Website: walmart
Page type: account-selection
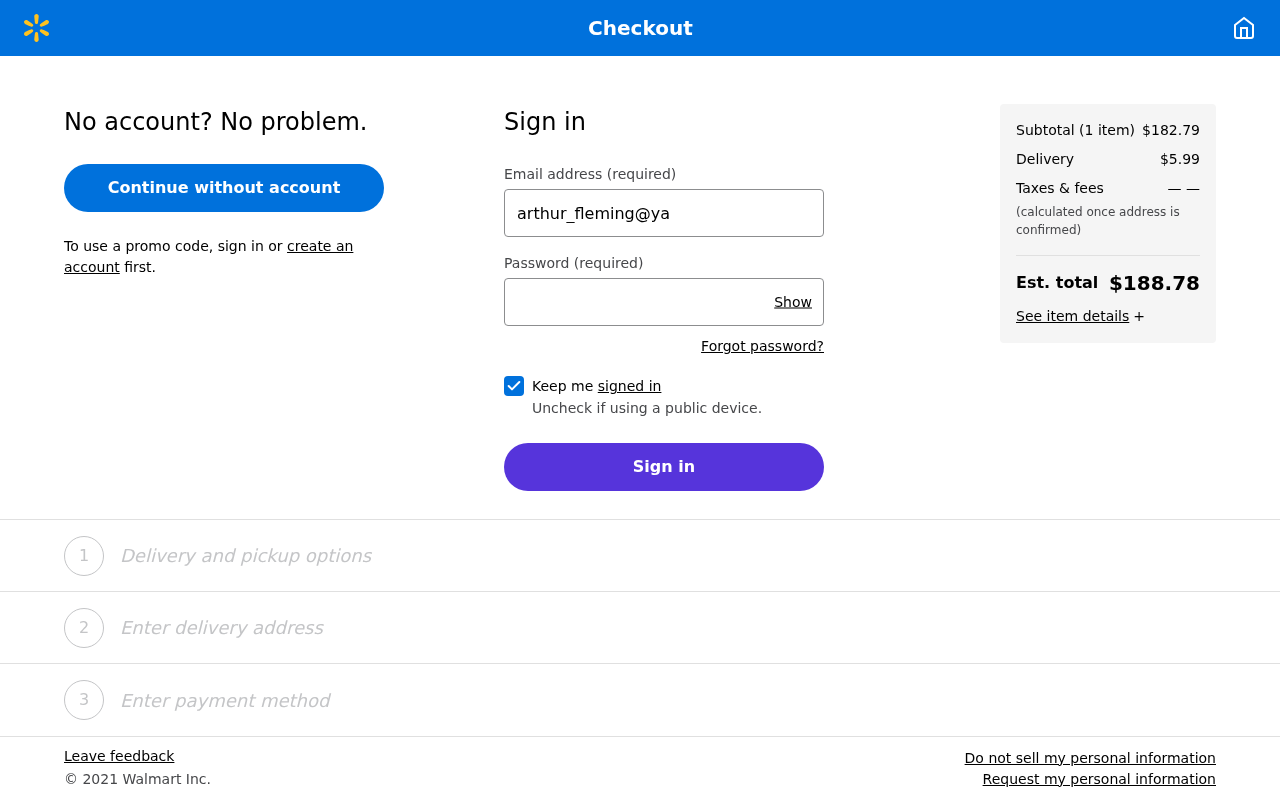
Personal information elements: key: PII_EMAIL
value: arthur_fleming@yahoo.com
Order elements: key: ORDER_NUM_ITEMS
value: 1
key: ORDER_SUBTOTAL
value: $182.79
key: ORDER_SHIPPING_COST
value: $5.99
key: ORDER_TOTAL
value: $188.78